Aerial crown-view tile of a tropical tree (Barro Colorado Island, Panama), acquired 20241014:
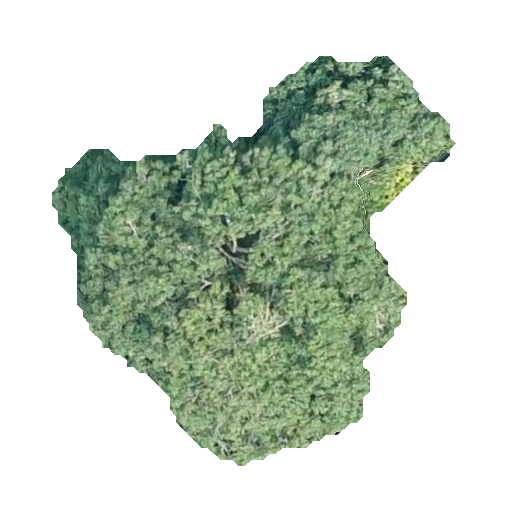
Species: Tabebuia rosea
GBIF accepted scientific name: Tabebuia rosea
Crown area: 150.955 m²